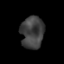
Tissue: lung
Cell type: T cells
Senescence score: 0.2181
Nuclear area (px): 726
Mean DAPI intensity: 64.438